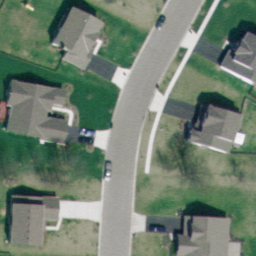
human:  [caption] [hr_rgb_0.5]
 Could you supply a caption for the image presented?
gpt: Many houses arranged neatly with lawn surrounded in the medium residential area .

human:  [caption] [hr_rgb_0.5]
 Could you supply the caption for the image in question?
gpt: A medium residential area with a road goes through this area .

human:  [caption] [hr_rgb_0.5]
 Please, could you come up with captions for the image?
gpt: It is a medium residential area .

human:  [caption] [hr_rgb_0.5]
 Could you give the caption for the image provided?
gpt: A medium residential area with houses arranged neatly .

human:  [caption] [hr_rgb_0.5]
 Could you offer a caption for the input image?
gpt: This is a medium residential area with a road goes through this area .